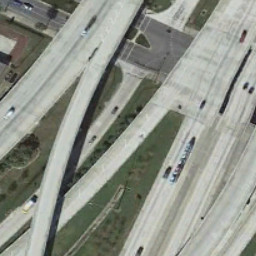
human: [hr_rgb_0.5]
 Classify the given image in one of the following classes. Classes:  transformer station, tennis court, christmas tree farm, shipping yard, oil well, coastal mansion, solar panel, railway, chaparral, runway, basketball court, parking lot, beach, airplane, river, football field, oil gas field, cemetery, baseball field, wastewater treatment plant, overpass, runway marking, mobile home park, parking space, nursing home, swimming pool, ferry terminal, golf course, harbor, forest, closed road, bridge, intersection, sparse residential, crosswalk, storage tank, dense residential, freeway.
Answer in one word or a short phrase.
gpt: overpass